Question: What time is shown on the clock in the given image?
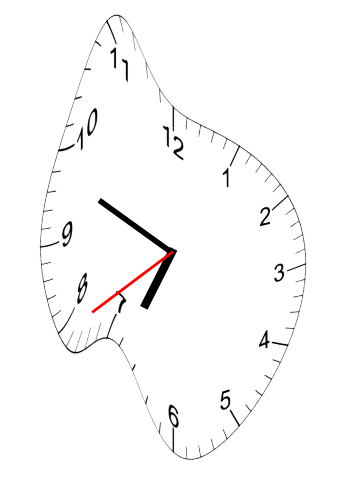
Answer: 06:48:39